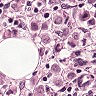
Metastatic tissue present: yes